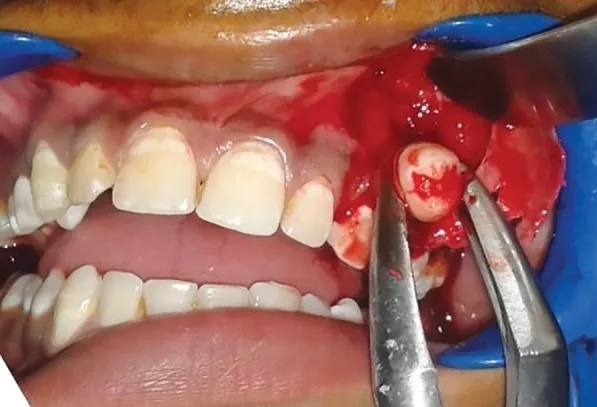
Impacted premolar.
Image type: medical_photograph (other_medical_photograph)